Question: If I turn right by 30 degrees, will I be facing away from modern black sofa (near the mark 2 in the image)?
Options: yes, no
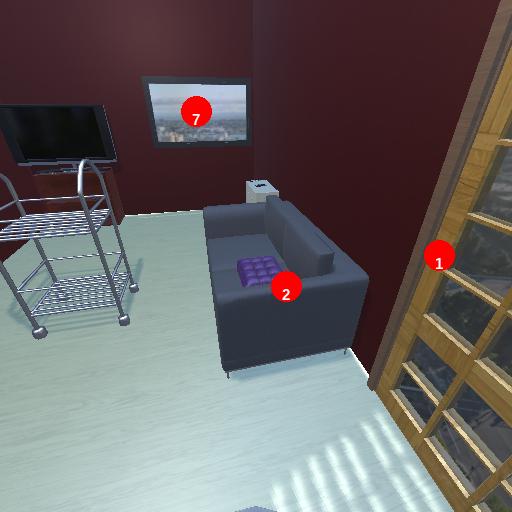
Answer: yes